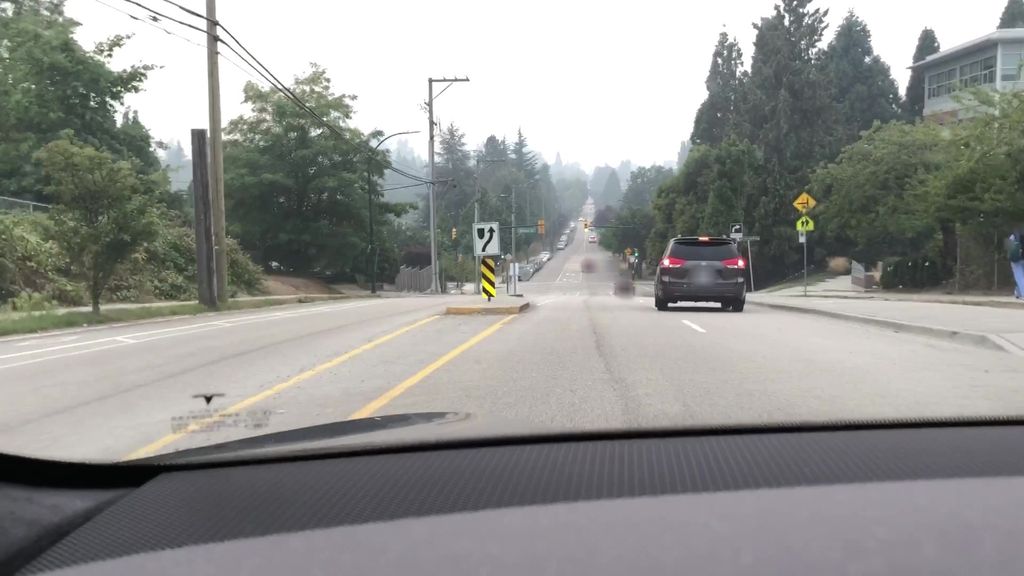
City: vancouver